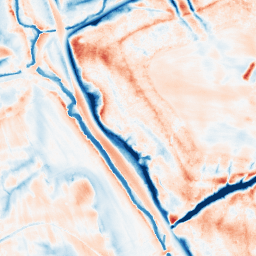
Category: edge_preserving
Decomposition family: guided
Decomposition parameters: radius: 8
eps: 0.01
Upsampling method: quintic
Upsampling parameters: scale: 2
Upsampling scale: 2